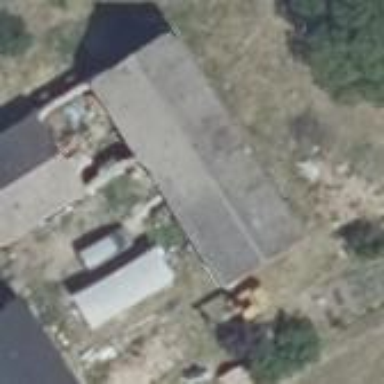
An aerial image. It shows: Outbuilding.